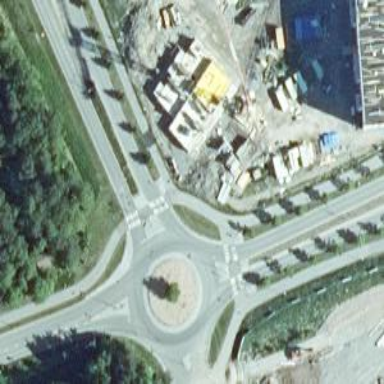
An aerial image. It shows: Tertiary road with asphalt surface leading to roundabout junction.